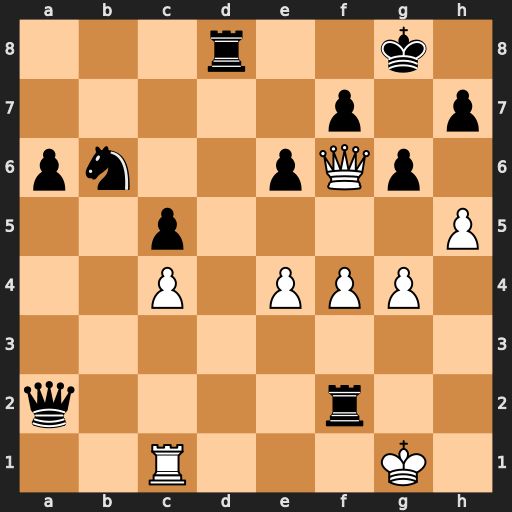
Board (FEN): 3r2k1/5p1p/pn2pQp1/2p4P/2P1PPP1/8/q4r2/2R3K1
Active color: w
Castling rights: -
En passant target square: -
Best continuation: Qxd8+ Kg7 h6+ Kxh6 Qf8#